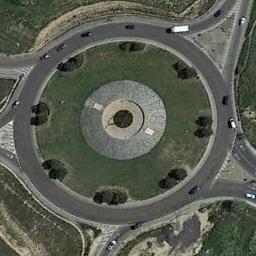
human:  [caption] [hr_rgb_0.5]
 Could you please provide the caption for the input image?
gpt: The roundabout is on the grass next to trees .

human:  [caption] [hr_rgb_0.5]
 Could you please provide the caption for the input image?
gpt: There are many forked and waiting vehicles at the roundabout with many bifurcation roads, Some trees and a large lawn around the roundabout .

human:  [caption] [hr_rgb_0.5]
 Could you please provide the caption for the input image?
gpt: The roundabout connects some roads and a lawn is in the middle of the roundabout .

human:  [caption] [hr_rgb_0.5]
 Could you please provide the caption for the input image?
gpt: The roundabout is surrounded by grass .

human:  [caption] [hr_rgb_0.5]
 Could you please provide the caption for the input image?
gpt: There are green meadows around the roundabout .